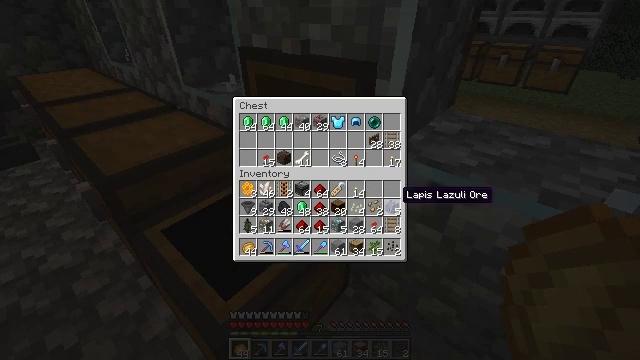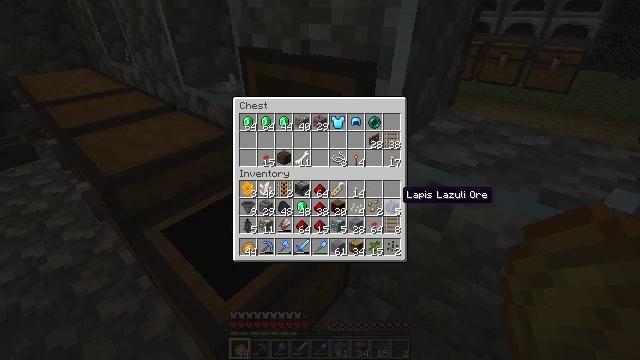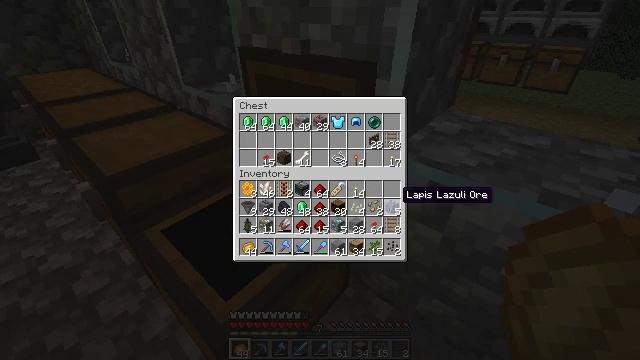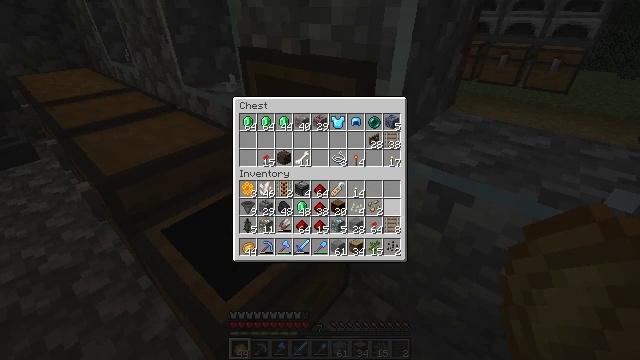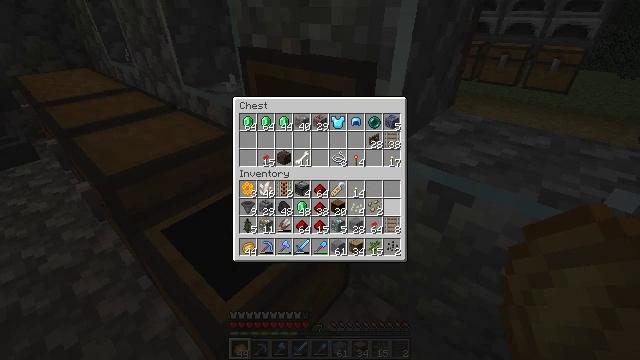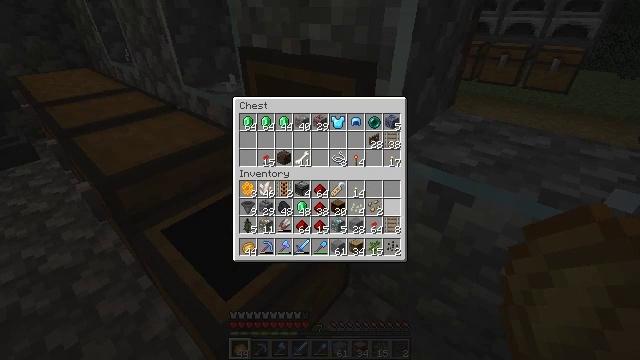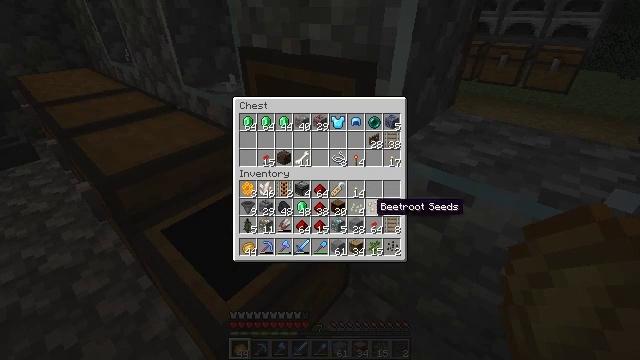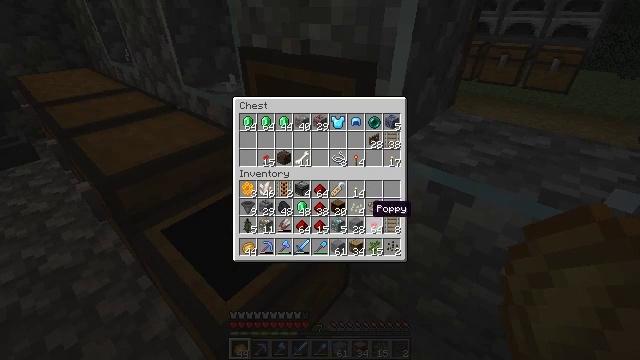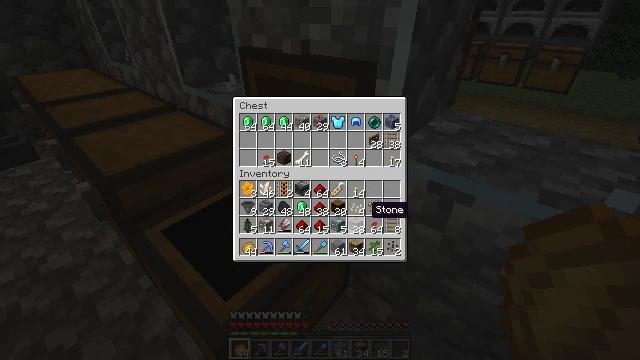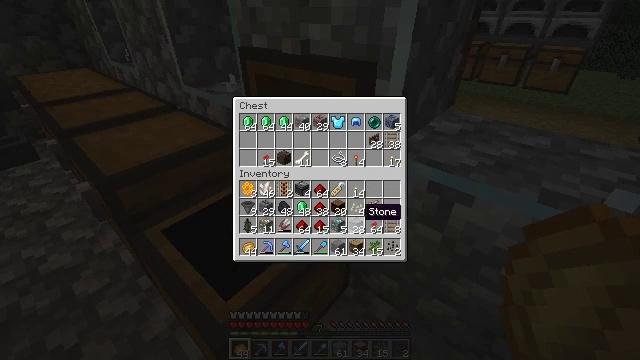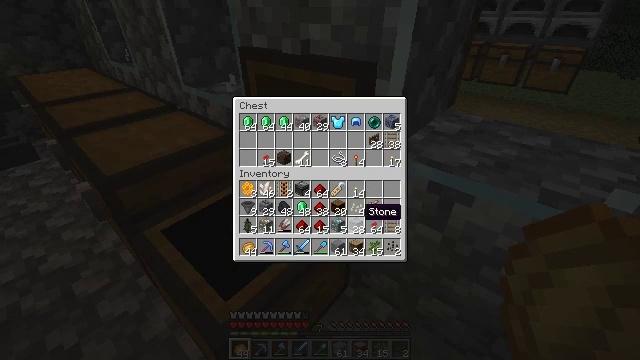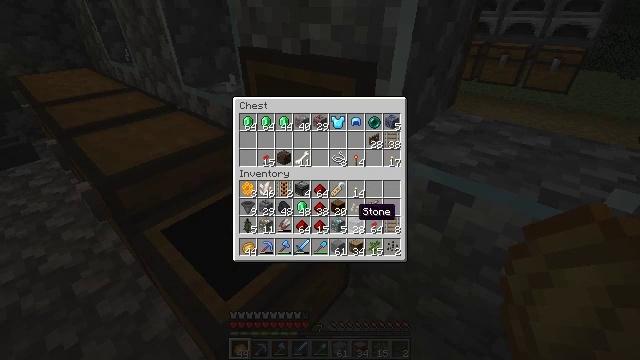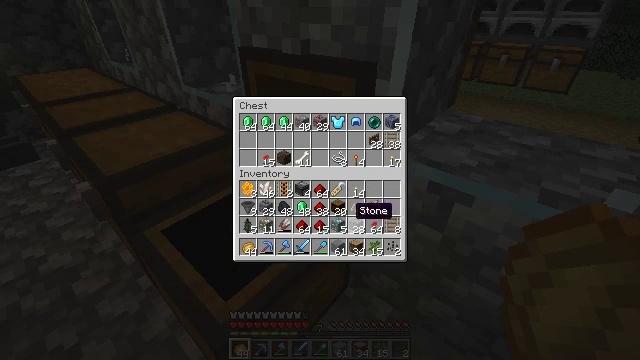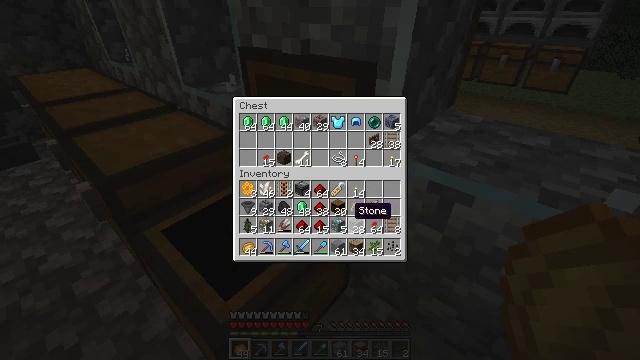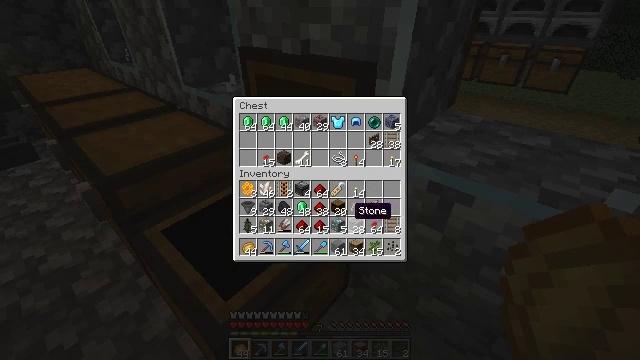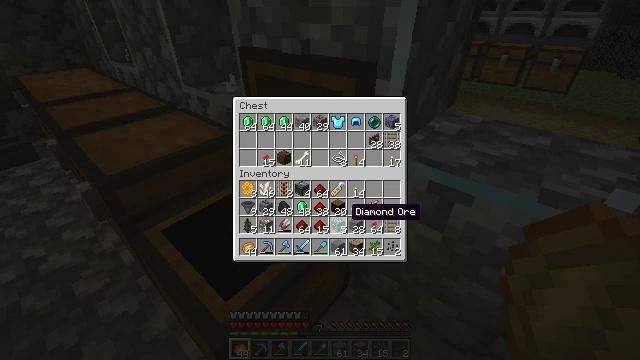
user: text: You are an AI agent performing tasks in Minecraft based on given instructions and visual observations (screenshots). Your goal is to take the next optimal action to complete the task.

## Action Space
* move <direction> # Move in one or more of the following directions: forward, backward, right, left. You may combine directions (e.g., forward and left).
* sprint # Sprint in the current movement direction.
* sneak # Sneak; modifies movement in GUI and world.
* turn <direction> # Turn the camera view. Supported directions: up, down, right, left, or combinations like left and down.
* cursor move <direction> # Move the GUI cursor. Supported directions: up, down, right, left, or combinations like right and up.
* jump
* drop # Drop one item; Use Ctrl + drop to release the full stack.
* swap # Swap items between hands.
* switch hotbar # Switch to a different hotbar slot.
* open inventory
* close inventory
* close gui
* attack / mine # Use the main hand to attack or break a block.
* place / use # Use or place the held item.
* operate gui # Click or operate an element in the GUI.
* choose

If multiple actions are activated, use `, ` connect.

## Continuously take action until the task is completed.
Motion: motion action
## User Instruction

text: Recover the brewing stand by mining it.
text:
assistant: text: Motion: sneak
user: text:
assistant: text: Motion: sneak
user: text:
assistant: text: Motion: sneak, operate gui
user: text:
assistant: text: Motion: sneak, operate gui
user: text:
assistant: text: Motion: sneak, cursor move left, operate gui
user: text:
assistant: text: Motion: sneak, cursor move left
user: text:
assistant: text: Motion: sneak
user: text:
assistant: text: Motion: sneak
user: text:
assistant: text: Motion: sneak, cursor move left
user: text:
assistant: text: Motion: sneak
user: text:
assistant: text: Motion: sneak
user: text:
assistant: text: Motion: sneak
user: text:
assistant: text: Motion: sneak
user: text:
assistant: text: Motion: sneak
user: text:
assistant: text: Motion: sneak
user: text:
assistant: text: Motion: sneak
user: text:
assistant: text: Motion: sneak
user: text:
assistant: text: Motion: sneak
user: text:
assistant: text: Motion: sneak
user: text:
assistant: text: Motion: sneak
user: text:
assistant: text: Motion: sneak
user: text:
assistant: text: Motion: sneak, operate gui
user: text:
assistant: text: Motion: sneak, operate gui
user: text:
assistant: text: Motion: sneak, cursor move left
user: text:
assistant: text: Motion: sneak, cursor move left and up
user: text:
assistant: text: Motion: sneak, cursor move left
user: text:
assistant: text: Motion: sneak
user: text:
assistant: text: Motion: sneak
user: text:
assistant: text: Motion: sneak
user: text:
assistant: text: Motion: sneak